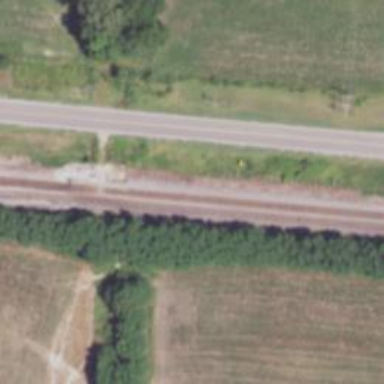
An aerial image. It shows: Railway track.